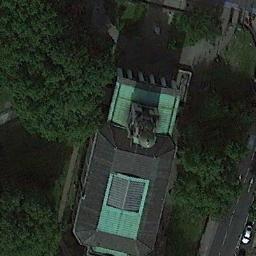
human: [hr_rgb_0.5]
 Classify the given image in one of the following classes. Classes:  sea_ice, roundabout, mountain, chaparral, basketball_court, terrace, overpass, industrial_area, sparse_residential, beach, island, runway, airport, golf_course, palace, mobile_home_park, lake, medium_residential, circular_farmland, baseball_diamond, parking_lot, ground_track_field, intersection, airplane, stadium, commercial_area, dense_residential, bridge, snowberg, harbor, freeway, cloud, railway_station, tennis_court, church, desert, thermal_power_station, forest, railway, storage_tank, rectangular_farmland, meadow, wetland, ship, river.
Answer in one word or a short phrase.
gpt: church